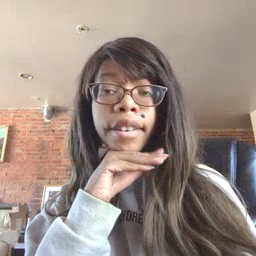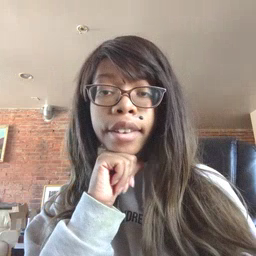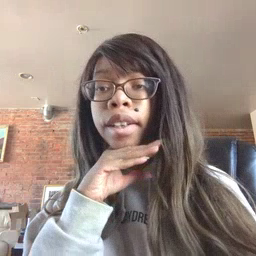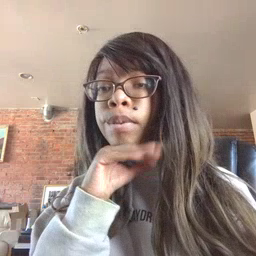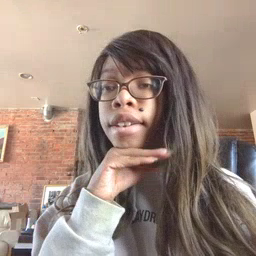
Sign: pig